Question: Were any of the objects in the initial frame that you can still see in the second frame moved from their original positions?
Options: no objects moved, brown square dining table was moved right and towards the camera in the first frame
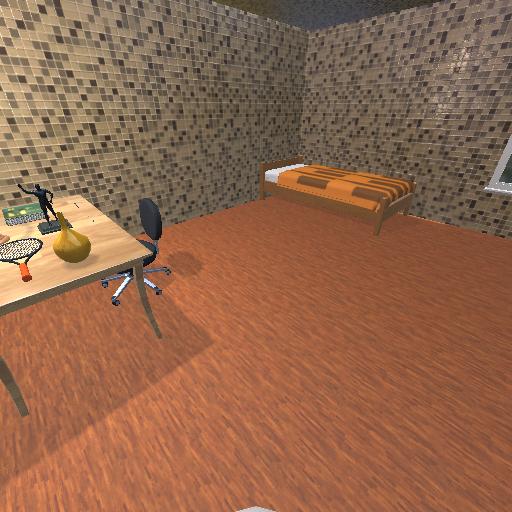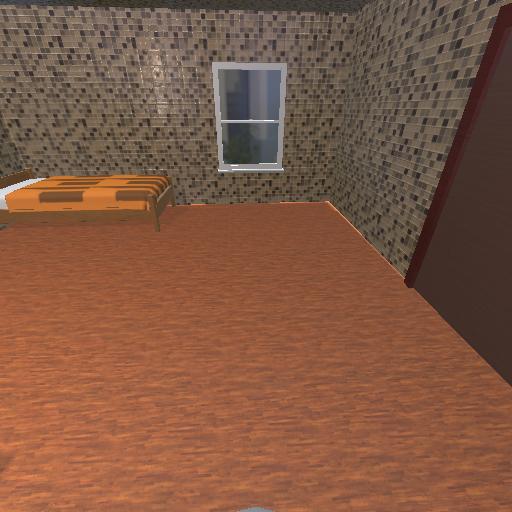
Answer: no objects moved